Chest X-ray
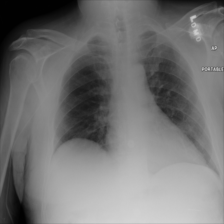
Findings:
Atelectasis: negative
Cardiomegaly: negative
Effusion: negative
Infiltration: positive
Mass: negative
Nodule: negative
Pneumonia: negative
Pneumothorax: negative
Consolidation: negative
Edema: negative
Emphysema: negative
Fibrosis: negative
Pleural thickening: negative
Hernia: negative